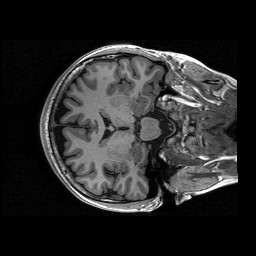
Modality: T1w
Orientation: axial